Question: I have a data frame(mappedUn) of the structure:
'''
C1 C2 C3 C4 C5 C6
1 1 1 3 1 1
3 3 3 16 3 3
10 NA 10 NA 6 6
11 NA 11 NA 10 11
NA NA NA NA 11 NA
NA NA NA NA 12 NA
'''
# note :I have stripped the entries in the above example to fit it here ,also I have replaced the column names to make it simpler
I was wondering if there is a way to color code scatter plots in R, I am using the pairs method to plot different scatter plots, The method I run is :
'''
pairs(mappedUn[1:6])
'''
Here is what I get:

Notice some graphs have two points some have 3 and so on...Is there a way to add different background color to each of the plot in the above graph based on how many point it has ,
for instance 4 points- red, 3-yellow,2 green etc
My ultimate goal is to visually distinguish the plots with high number of common points
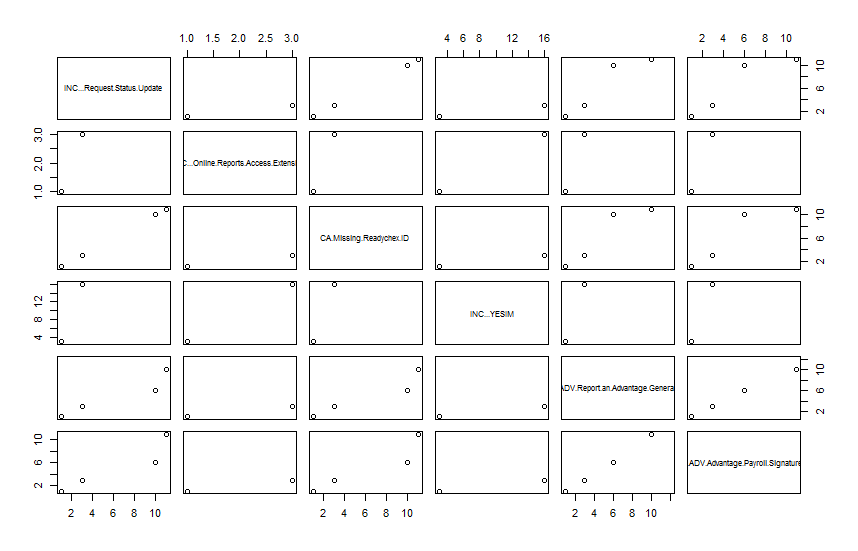
Answer: The key here is to customize the parameter 'panel' inside 'pairs()'. Try the following to see whether it meets your requirement.
'''
n.notNA <- function(x){
# define the function that returns the number of non-NA values
return(length(x) - sum(is.na(x)))
}
myscatterplot <- function(x, y){
# ll is used for storing the parameters for plotting region
ll <- par("usr")
# bg is used for storing the color (an integer) of the background of current panel, which depends on the number of points. When x and y have different numbers of non-NA values, use the smaller one as the value of bg.
bg <- min(n.notNA(x), n.notNA(y))
# plot a rectangle framework whose dimension and background color are given by ll and bg
rect(ll[1], ll[3], ll[2], ll[4], col = bg)
# fill the rectangle with points
points(x, y)
}
# "panel = myscatterplot" means in each panel, the plot is given by "myscatterplot()" using appropriate combination of variables
pairs(data, panel = myscatterplot)
'''
A related question : <URL>